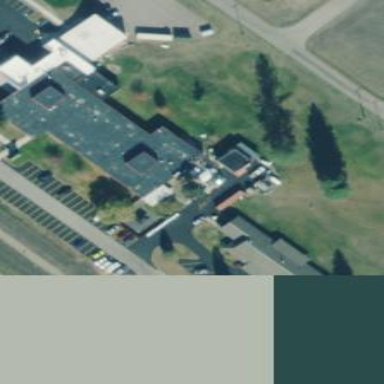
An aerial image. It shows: Healthcare facility identified as hospital.